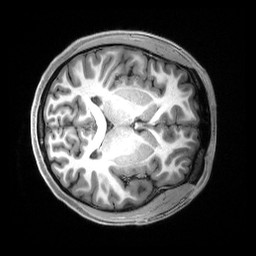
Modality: T1w
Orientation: axial
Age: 20
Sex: female
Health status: healthy
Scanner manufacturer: siemens
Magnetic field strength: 3 T
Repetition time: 2.5 s
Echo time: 0.00222 s